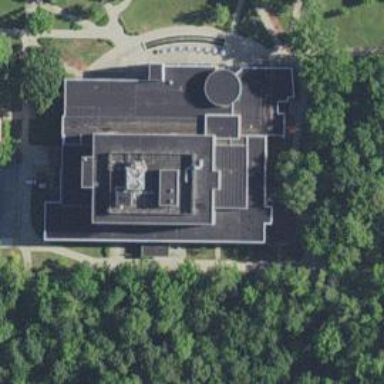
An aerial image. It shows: Designated library building.